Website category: auto
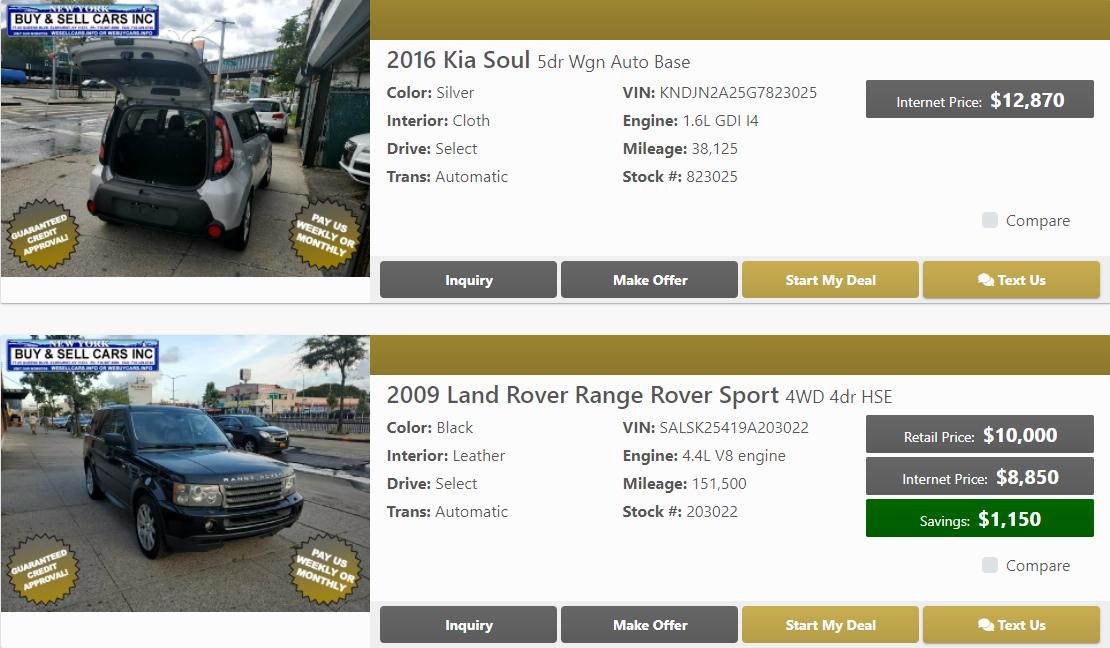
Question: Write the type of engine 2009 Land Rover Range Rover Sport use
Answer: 4.4L V8 engine

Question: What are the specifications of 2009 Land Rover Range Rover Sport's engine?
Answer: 4.4L V8 engine

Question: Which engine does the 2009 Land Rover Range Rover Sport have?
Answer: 4.4L V8 engine

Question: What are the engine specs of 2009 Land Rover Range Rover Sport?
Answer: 4.4L V8 engine

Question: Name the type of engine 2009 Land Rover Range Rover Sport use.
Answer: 4.4L V8 engine

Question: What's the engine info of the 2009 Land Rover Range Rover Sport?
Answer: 4.4L V8 engine

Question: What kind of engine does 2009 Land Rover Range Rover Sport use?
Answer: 4.4L V8 engine

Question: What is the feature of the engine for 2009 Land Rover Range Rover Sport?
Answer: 4.4L V8 engine

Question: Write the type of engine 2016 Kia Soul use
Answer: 1.6L GDI I4

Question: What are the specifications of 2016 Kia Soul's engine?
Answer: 1.6L GDI I4

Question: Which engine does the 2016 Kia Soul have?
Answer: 1.6L GDI I4

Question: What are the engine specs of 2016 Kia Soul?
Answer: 1.6L GDI I4

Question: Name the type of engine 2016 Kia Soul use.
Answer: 1.6L GDI I4

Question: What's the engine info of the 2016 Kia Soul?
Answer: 1.6L GDI I4

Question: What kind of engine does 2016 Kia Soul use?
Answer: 1.6L GDI I4

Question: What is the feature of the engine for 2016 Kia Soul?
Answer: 1.6L GDI I4

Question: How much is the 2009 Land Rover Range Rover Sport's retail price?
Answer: $10,000

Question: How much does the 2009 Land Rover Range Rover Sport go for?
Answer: $10,000

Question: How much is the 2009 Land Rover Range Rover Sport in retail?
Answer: $10,000

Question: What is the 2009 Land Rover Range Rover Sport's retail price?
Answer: $10,000

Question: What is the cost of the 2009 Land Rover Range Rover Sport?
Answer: $10,000

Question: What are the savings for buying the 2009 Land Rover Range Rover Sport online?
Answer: $1,150

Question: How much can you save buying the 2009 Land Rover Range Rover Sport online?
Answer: $1,150

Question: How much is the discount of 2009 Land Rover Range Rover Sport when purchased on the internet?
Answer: $1,150

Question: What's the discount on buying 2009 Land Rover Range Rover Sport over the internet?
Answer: $1,150

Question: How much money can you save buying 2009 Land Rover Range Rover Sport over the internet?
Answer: $1,150

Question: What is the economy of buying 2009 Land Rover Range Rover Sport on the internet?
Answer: $1,150

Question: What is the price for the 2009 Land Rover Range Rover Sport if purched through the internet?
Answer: $8,850

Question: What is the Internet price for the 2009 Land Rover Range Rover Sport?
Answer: $8,850

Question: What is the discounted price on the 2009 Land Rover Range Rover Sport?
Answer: $8,850

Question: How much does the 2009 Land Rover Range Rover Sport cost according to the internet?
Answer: $8,850

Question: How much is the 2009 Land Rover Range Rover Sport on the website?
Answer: $8,850

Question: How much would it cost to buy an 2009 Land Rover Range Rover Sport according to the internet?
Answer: $8,850

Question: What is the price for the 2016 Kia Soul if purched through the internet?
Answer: $12,870

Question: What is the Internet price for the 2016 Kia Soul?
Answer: $12,870

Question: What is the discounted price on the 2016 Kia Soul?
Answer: $12,870

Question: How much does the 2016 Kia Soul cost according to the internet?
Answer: $12,870

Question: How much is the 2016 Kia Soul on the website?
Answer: $12,870

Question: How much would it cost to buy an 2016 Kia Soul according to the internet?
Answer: $12,870

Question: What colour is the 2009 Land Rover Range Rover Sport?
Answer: Black

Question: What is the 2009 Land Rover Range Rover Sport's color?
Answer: Black

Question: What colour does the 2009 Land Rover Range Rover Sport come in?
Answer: Black

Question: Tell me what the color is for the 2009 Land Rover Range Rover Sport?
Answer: Black

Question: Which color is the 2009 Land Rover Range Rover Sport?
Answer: Black

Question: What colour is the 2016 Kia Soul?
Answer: Silver

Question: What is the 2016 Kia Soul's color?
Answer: Silver

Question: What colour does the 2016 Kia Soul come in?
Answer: Silver

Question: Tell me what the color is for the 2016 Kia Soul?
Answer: Silver

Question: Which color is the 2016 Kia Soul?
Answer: Silver

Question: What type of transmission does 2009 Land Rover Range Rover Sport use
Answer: Automatic

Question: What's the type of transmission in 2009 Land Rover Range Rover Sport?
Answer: Automatic

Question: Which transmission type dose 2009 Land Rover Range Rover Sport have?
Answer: Automatic

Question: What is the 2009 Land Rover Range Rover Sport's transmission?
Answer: Automatic

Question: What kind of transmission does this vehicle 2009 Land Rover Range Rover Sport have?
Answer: Automatic

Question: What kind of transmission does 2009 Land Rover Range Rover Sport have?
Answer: Automatic

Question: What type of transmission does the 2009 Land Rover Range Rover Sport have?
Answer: Automatic

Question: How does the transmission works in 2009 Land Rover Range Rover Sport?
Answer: Automatic

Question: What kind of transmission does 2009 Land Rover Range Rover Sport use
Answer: Automatic

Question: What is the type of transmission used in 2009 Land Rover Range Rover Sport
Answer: Automatic

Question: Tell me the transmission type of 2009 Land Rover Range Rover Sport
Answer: Automatic

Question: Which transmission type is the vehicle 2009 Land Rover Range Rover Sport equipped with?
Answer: Automatic

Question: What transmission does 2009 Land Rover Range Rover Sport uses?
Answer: Automatic

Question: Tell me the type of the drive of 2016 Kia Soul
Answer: Select

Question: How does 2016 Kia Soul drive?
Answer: Select